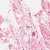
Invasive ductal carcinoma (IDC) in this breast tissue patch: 0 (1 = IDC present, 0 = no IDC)